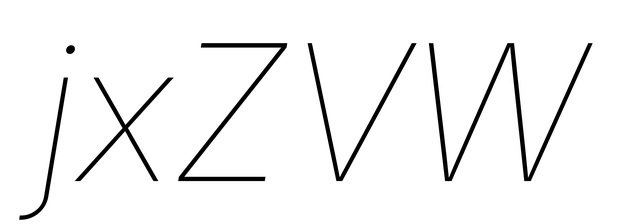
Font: Inter-Italic_Thin_Italic